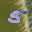
Label: 5